Question: I'm having a problem with a footer in HTML: I want to do a footer like this:

Does anyone have a suggestion?
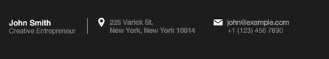
Answer: I have created this using CSS Grid one of the most powerful ways to create layouts. It is similar to the image of the footer you wish to have. Hope this will resolve your problem
'''
footer {
display: grid;
grid-template-columns: repeat(3, 33.33%);
background-color: #1d1d1d;
color: #fff;
padding: 10px;
min-height: 150px;
justify-items: center;
align-items: center
}
footer h2, footer p{
padding: 0px;
margin: 0px
}
'''
'''
<footer>
<div class='columns'>
<h2>First Column</h2>
<p>Sub-Heading</p>
</div>
<div class='columns'>
<h2>Second Column</h2>
<p>Sub-Heading</p>
</div>
<div class='columns'>
<h2>Third Column</h2>
<p>Sub-Heading</p>
</div>
</footer>
'''